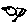
Label: bird